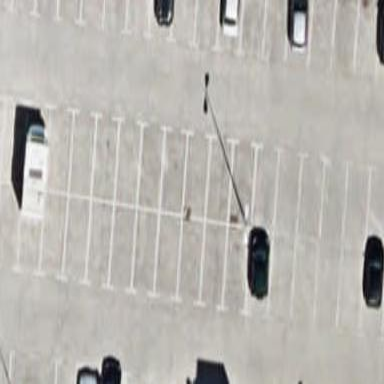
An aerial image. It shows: Parking area with surface.